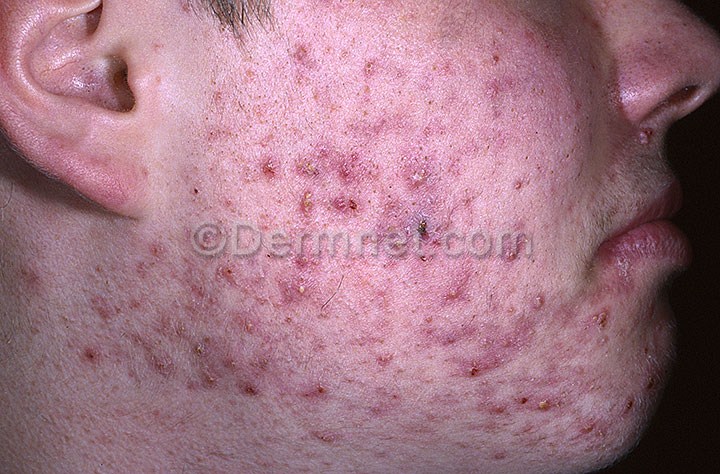
Disease: Acne and Rosacea Photos